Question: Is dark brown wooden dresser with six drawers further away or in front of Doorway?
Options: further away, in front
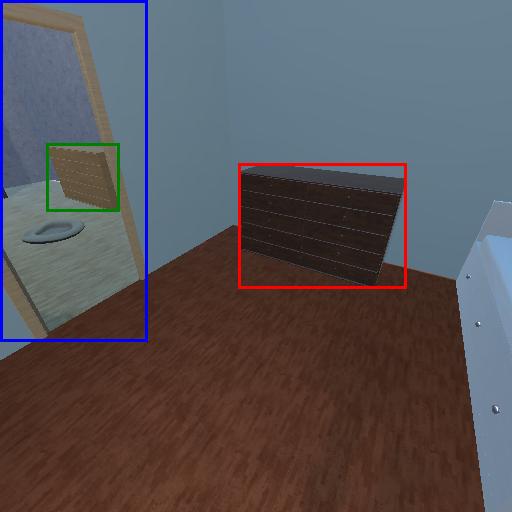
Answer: further away